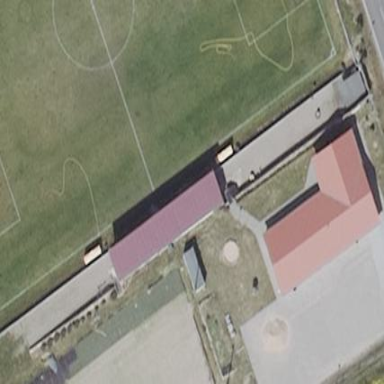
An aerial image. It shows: Grandstand building.